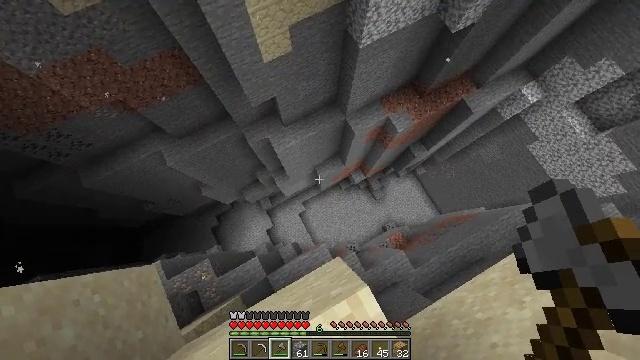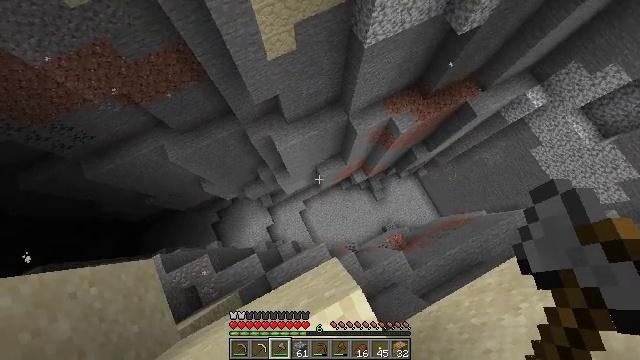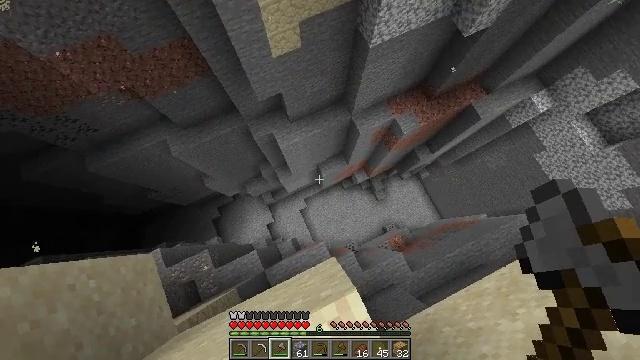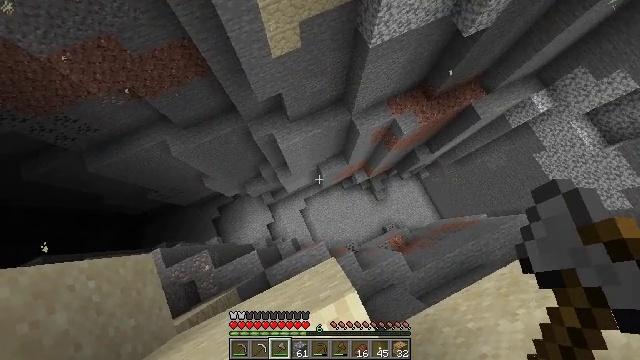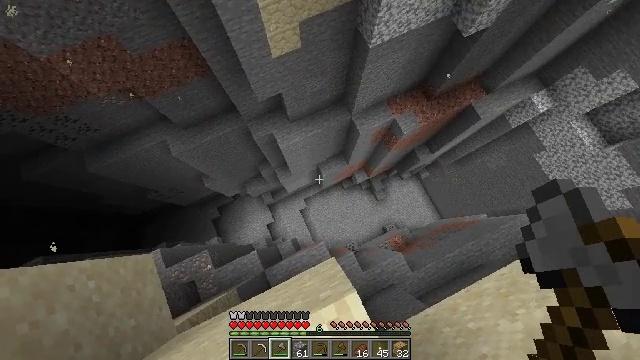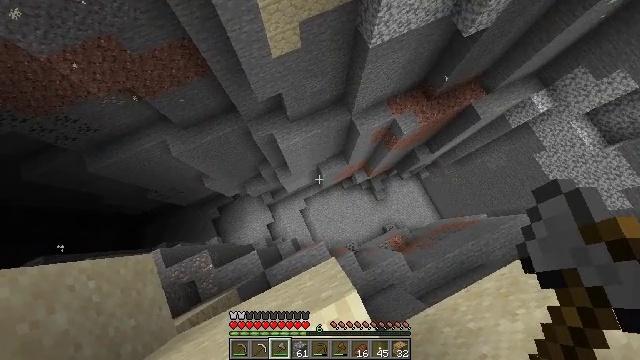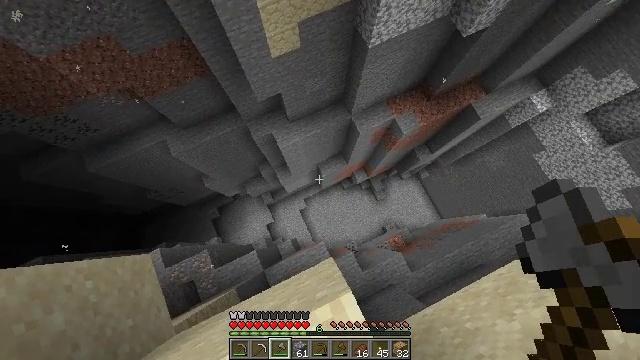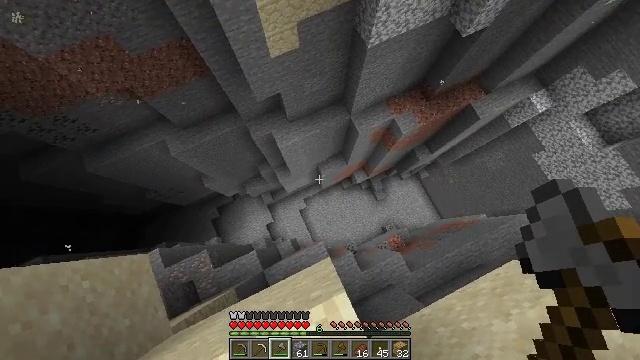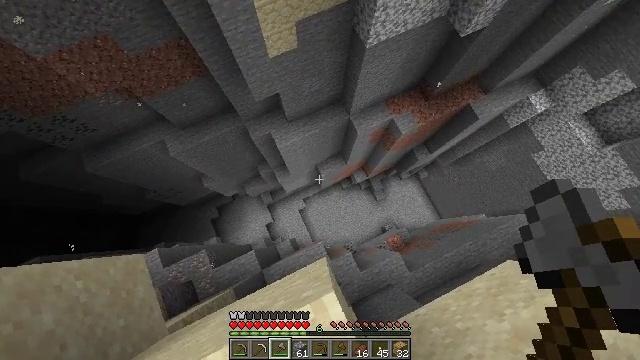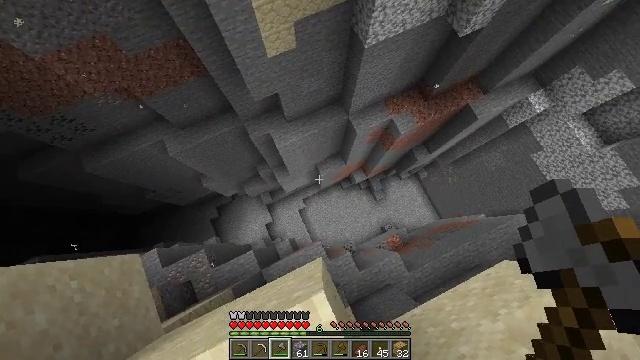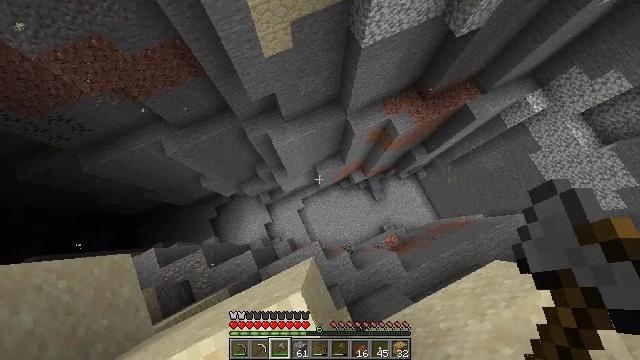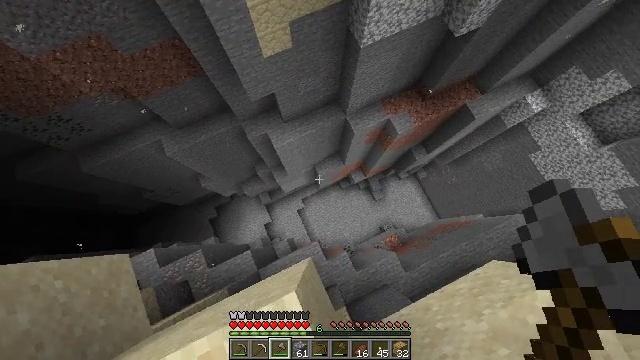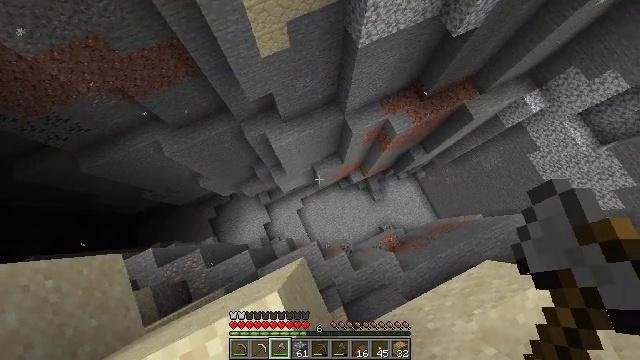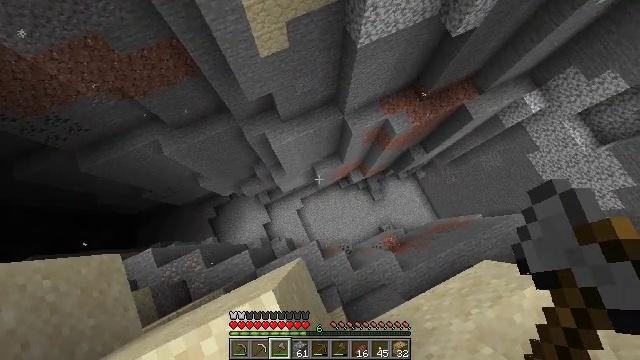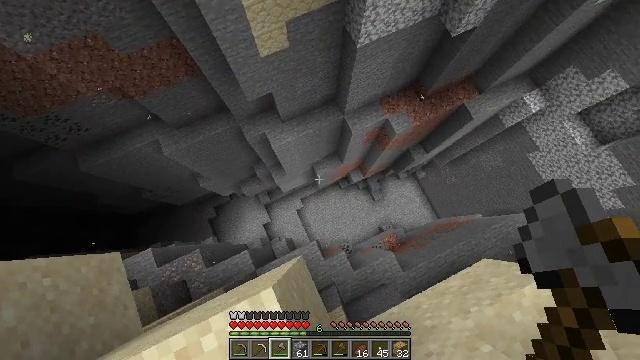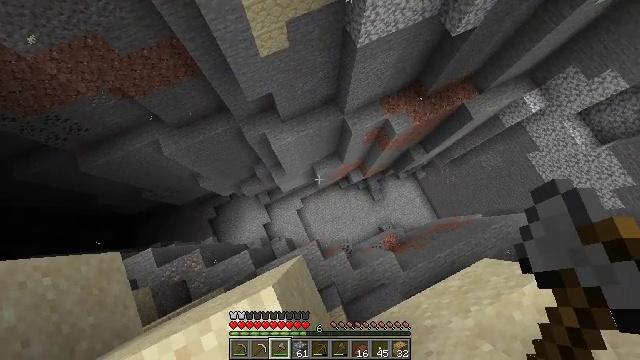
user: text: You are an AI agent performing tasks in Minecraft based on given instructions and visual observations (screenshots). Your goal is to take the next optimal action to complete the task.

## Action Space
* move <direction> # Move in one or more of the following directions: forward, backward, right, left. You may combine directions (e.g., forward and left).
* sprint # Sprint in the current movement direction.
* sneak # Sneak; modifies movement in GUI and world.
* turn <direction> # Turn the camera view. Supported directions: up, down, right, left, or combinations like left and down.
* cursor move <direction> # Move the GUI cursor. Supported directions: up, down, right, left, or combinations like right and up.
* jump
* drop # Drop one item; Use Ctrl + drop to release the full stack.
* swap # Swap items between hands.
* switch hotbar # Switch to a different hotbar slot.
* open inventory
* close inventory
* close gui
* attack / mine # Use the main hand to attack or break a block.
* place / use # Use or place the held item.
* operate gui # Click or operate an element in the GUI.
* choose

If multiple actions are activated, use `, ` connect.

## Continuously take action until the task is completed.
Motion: motion action
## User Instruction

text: Collect sand to make glass.
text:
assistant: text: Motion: sneak, turn left
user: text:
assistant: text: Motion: sneak, turn left
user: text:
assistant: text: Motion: sneak
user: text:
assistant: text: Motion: sneak
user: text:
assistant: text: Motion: sneak
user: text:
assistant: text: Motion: move right, sneak
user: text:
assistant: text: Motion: move right, sneak
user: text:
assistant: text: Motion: move right, sneak
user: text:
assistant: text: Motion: move right, sneak
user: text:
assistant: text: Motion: move right, sneak
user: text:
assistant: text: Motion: move right, sneak
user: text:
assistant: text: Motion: move right, sneak
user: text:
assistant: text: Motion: sneak
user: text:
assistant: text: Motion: sneak
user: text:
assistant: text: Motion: sneak
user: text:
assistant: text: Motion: sneak
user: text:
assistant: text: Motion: sneak, turn right
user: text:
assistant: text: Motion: sneak, turn right and up
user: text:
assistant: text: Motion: sneak, turn right and up
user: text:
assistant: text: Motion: sneak, turn right and up
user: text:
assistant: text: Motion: sneak, turn right and up
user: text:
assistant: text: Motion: sneak, turn right
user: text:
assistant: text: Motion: sneak, turn right
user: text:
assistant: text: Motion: sneak
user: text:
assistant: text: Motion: sneak, turn right and up
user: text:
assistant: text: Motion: sneak, turn right and up
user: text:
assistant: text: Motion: sneak, turn right
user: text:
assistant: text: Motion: sneak, turn right
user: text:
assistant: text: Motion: sneak
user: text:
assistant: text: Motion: sneak